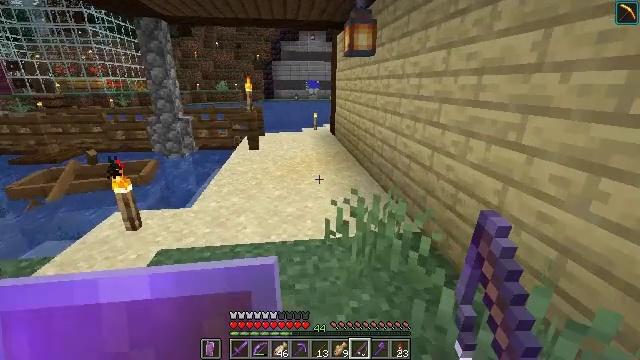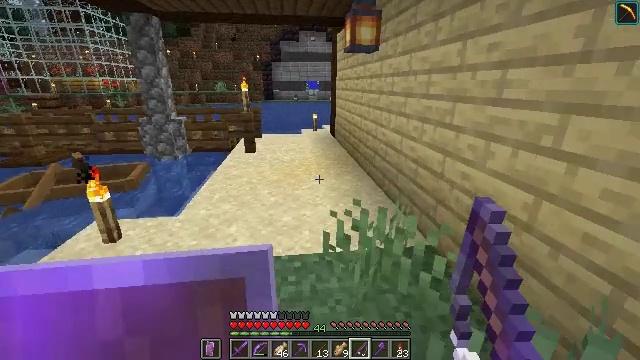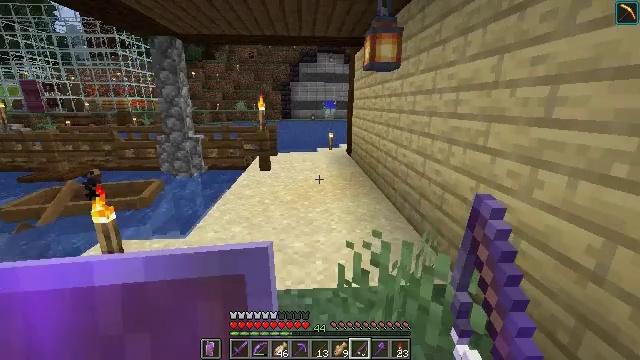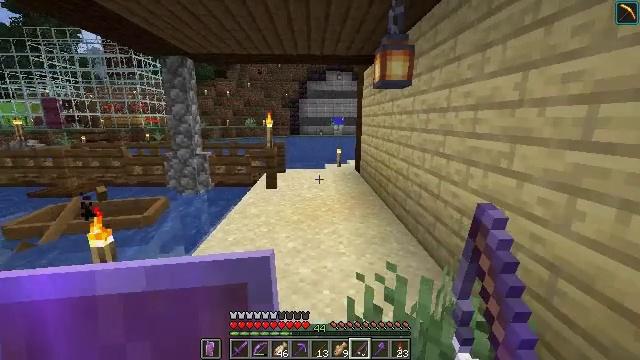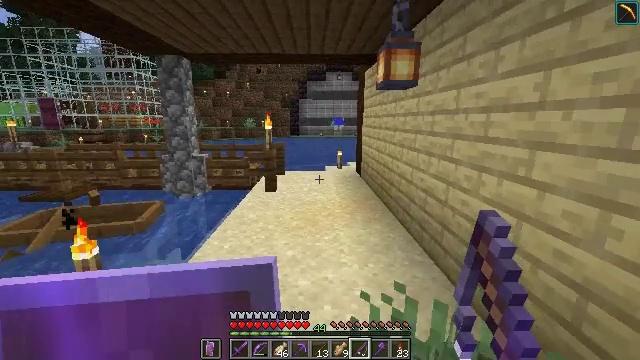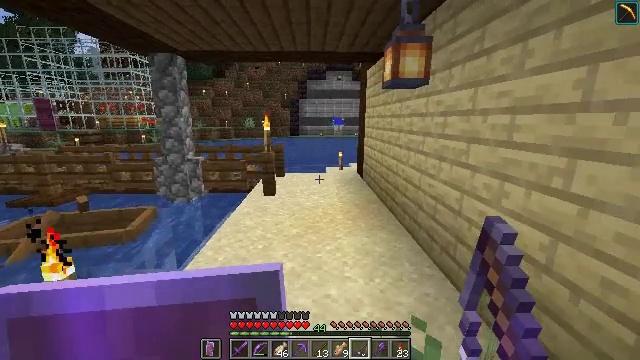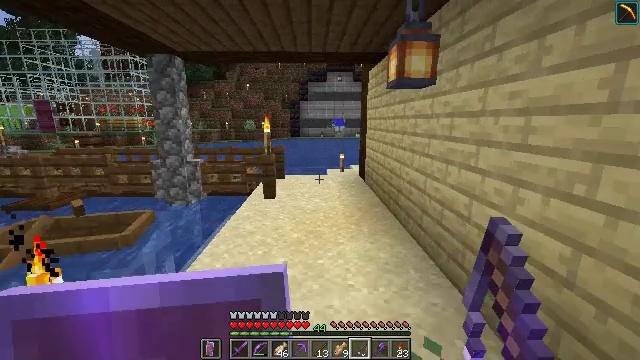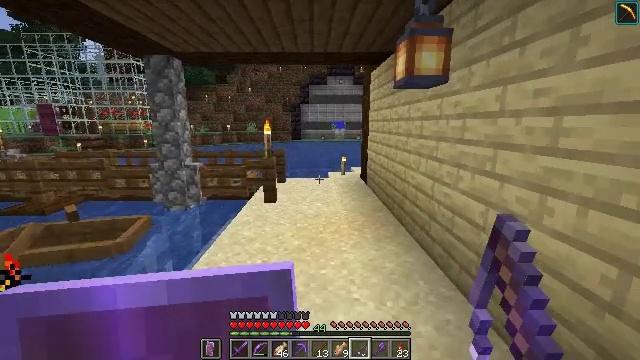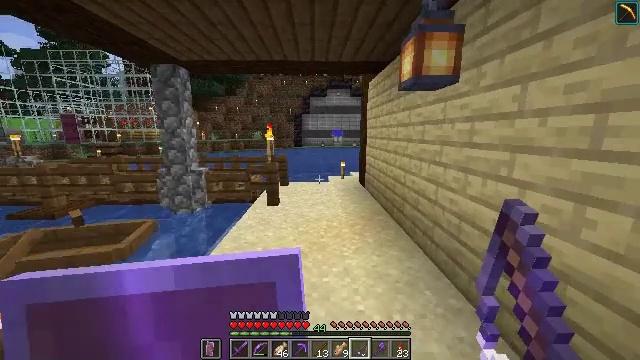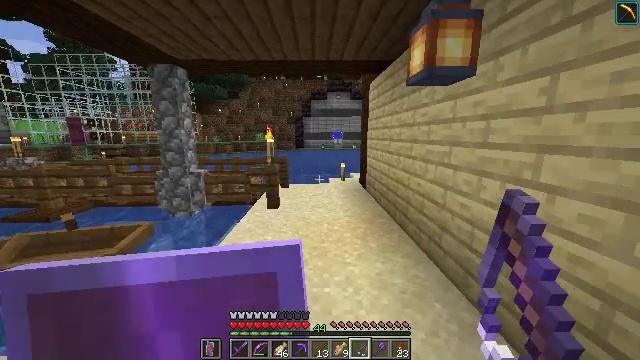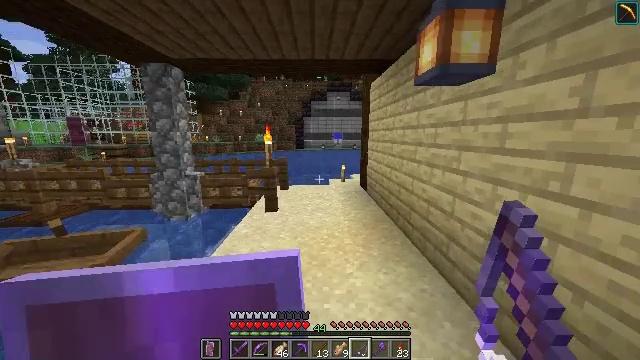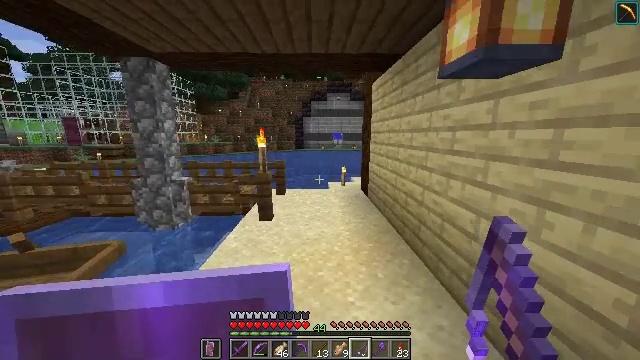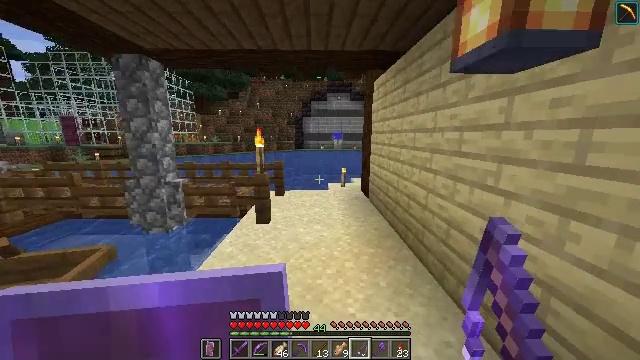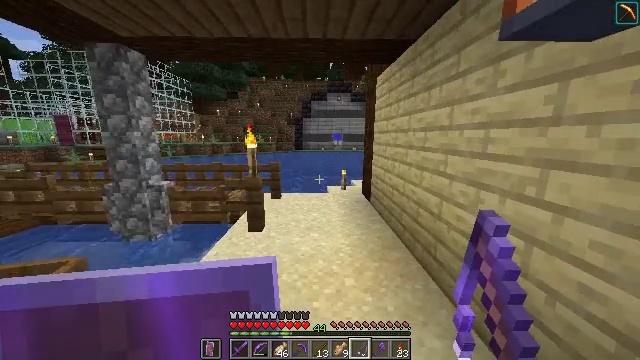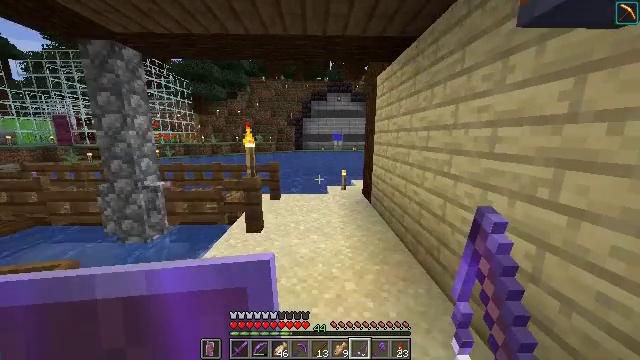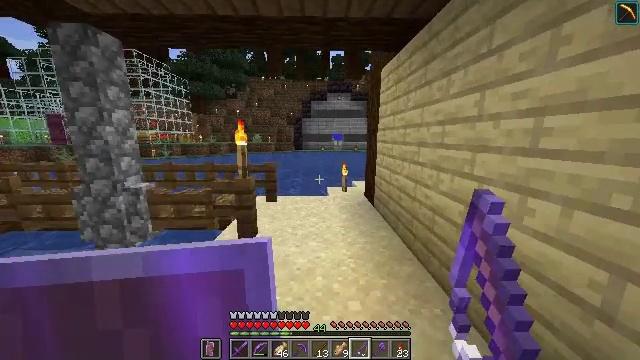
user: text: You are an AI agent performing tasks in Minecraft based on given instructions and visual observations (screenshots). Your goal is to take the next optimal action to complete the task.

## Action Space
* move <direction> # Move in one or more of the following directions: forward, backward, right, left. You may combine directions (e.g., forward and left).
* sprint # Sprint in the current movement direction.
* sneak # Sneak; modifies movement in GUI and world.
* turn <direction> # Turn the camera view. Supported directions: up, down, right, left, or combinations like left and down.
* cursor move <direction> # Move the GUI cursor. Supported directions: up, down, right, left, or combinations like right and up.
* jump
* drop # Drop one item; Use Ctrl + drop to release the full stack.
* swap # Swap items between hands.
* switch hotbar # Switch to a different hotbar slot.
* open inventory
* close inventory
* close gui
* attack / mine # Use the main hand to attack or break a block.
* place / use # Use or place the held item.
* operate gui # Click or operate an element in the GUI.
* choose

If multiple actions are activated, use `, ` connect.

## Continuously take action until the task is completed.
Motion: motion action
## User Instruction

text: craft item soul torch
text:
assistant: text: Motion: move forward
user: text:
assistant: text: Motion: move forward, turn left and up
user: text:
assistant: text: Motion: move forward, turn left and up
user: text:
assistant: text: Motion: move forward
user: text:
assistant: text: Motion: move forward
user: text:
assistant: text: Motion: move forward, sprint
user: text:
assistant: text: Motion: move forward, sprint
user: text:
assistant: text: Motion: move forward, sprint
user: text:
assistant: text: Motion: move forward, sprint
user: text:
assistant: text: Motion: move forward, sprint
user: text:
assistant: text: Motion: move forward, sprint
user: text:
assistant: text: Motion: move forward, sprint
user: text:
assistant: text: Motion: move forward, sprint
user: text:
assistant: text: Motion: move forward, sprint
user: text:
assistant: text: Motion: move forward, sprint
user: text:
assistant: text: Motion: move forward, sprint
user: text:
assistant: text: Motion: move forward, sprint
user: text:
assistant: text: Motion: move forward, sprint
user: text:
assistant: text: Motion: move forward, sprint
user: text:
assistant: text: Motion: move forward, sprint
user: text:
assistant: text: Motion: move forward, sprint
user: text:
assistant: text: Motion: move forward, sprint
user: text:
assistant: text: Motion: move forward, sprint
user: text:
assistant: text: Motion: move forward, sprint
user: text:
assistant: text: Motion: move forward, sprint
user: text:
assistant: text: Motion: move forward, sprint
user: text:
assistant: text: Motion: move forward, sprint
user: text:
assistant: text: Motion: move forward, sprint
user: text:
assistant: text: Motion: move forward, sprint
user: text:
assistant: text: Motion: move forward, sprint